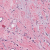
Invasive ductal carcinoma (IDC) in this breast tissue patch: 0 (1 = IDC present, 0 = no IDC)